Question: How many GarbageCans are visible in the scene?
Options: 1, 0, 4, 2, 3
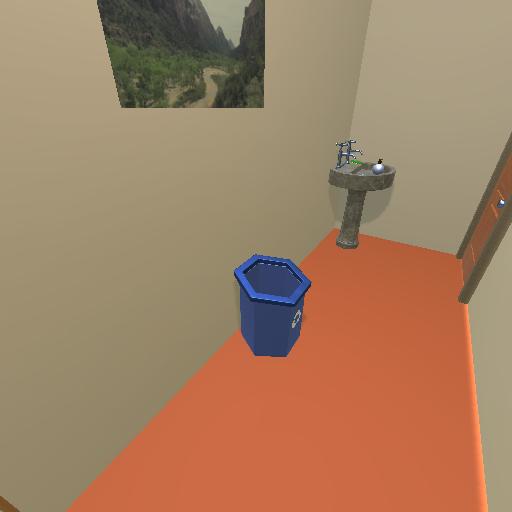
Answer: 1